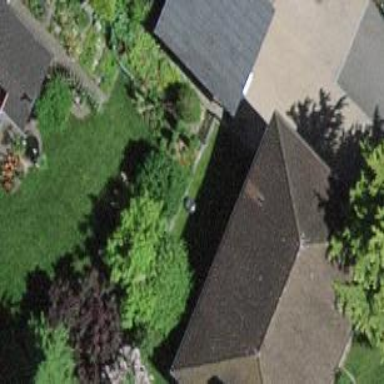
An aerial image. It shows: View of roof of building.